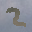
Label: 2